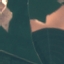
Land use / land cover class: AnnualCrop